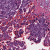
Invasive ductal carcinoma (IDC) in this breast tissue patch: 1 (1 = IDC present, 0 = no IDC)